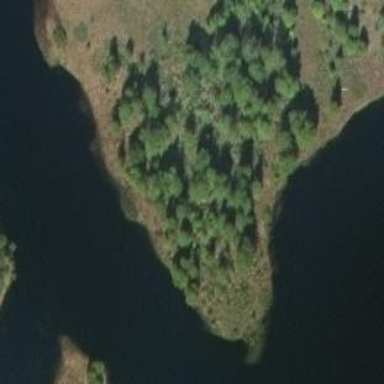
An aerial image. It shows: Swamp in wetland area.